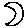
Label: moon